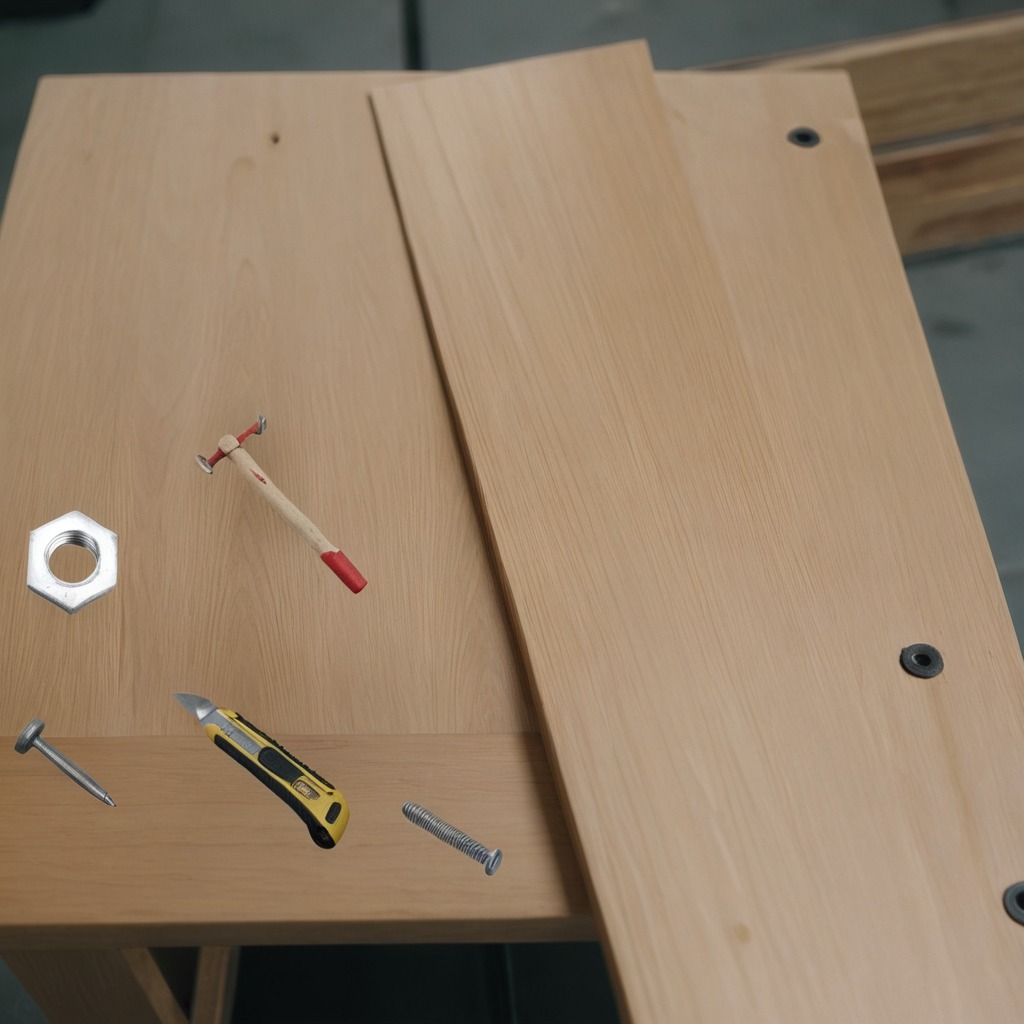
A utility knife, a hammer, an iron nail, a coiled metal spring, and a metal nut are lying on the workbench inside a coastal fishing gear workshop.